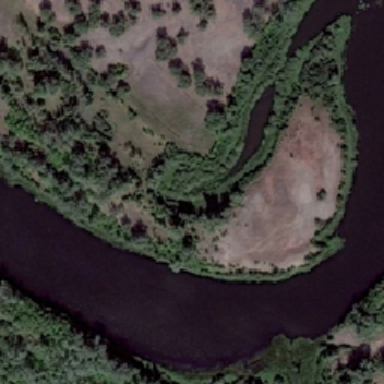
Wild birds with scattered trees are in an arcuate river .